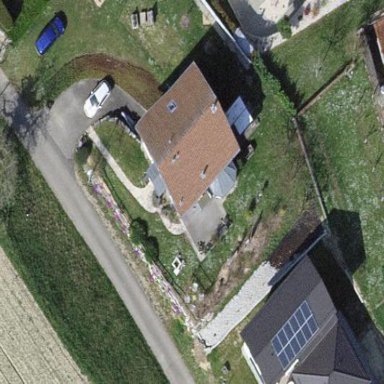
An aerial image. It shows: Simple and straightforward house.